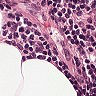
Metastatic tissue present: no